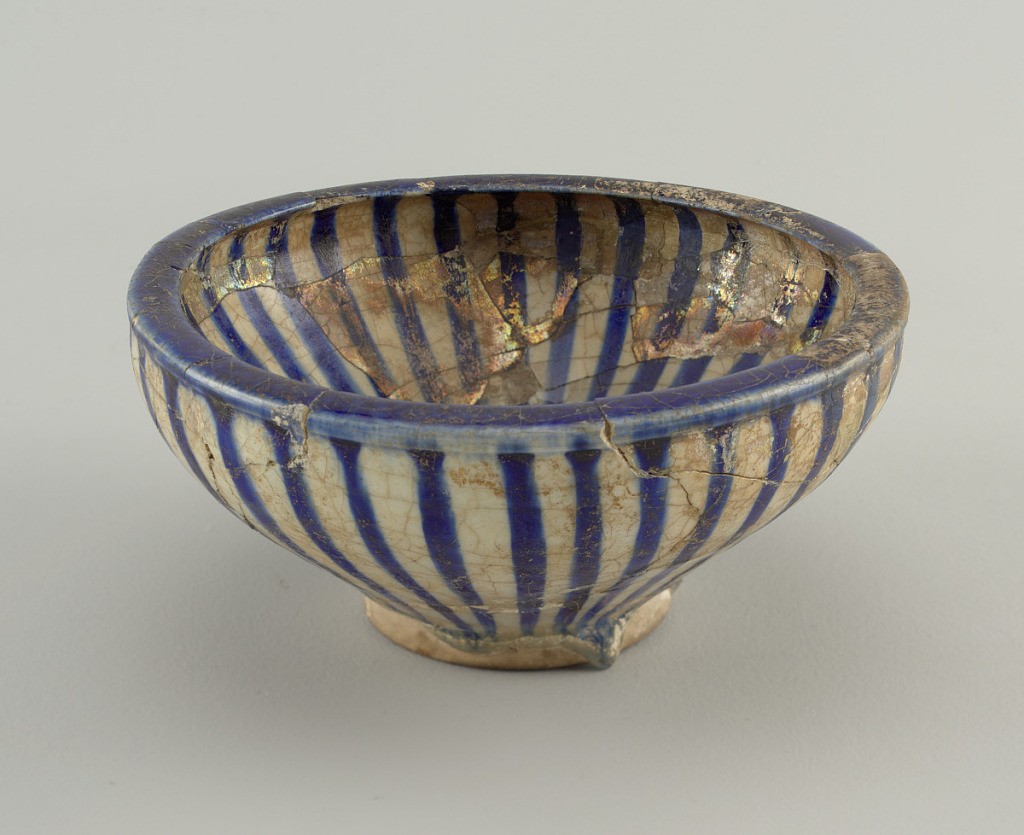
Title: Bowl
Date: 13th century
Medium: Glazed and lustered stonepaste
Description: Flaring bowl with incurvative rim.  Greenish-white glaze, running in heavy drops on outside.  Painted with radiating blue bands on inside and outside, and blue band on rim.  Some of the component parts iridescent.